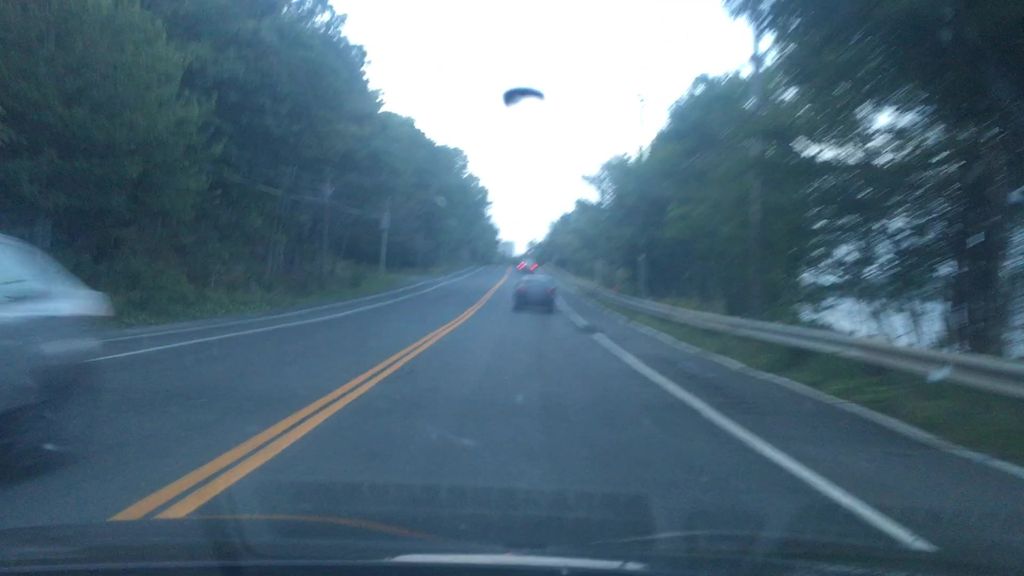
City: halifax